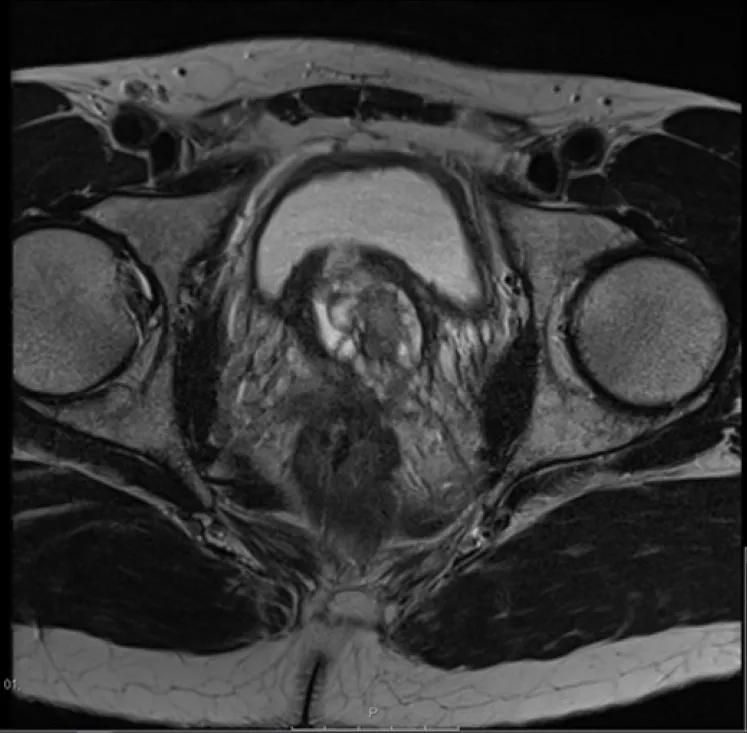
T2-weighted MRI scan (axial view) shows enlarged prostate growing into the bladder base pre-TURP.
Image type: radiology (mri)